Question:
I am writing code for a tip calculator in Xcode using swift. I am reading a book and was instructed to connect the slider to the calculateTip method. I am trying to figure out what connecting the action will do. Does this simply mean that every time the slider is moved the calculateTip method will be called?
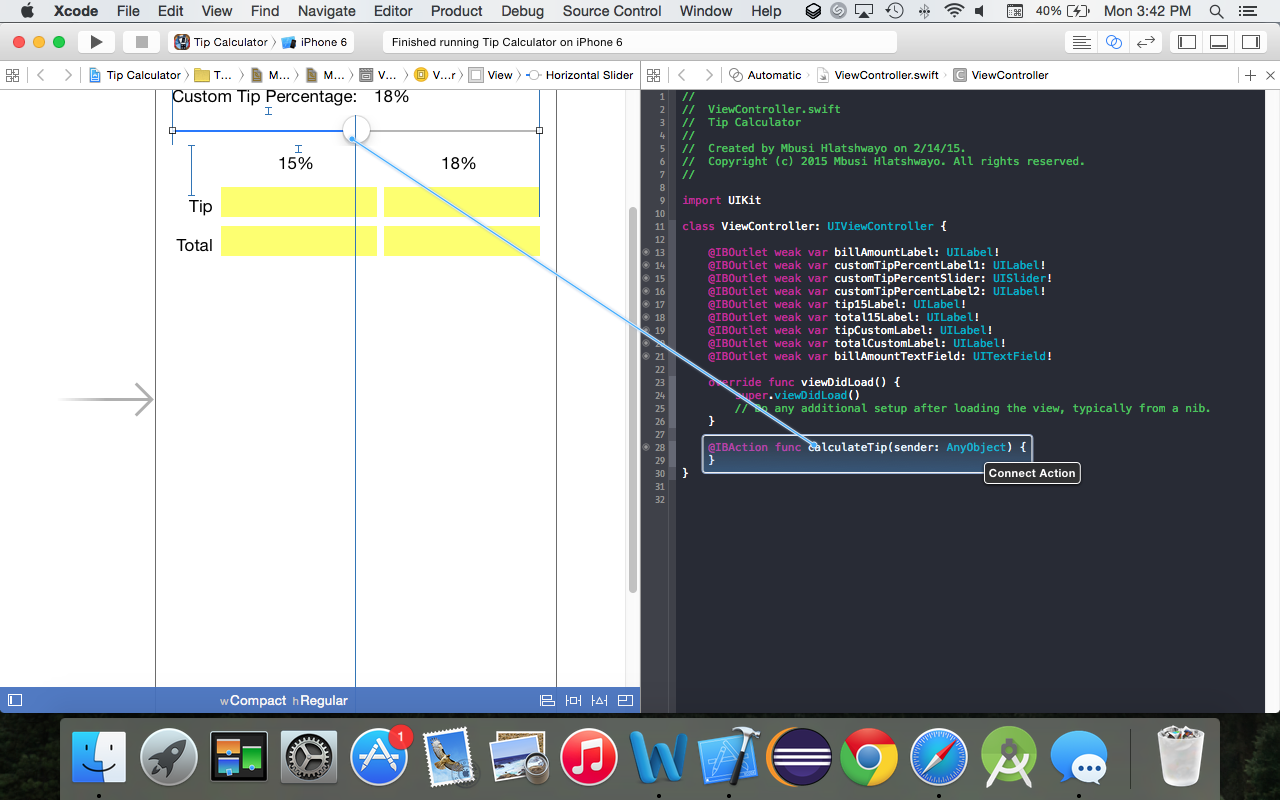
Answer: This particular connection means that you assign an to the slider: In this case your 'calculateTip' method. By default the slider sends a message to this method, when its value has changed. This connection can also be done programmatically, but Xcode makes that easier for you.
So to answer your question: yes. Anytime the slider is moved the calculateTip method is called. take a look on the sliders 'continuous'property to decide whether this method should be called when the user stops dragging the slider, or -- as the name suggests -- to send continuous messages.